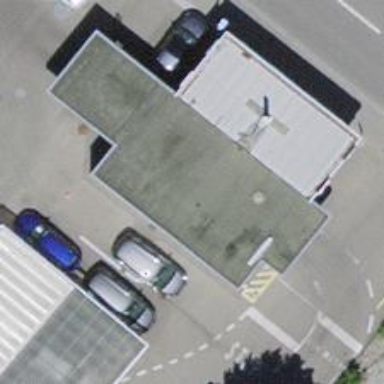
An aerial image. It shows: Car wash facility.